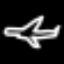
Label: airplane